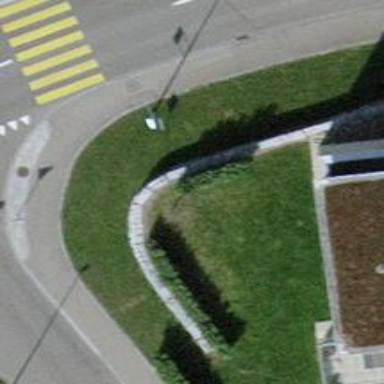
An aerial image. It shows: Wall is shown in the image.